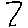
Label: zigzag